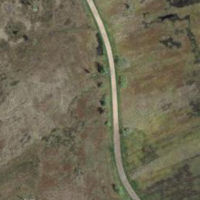
EUNIS habitat code: 16
Species observed at this site:
Geum rivale
Milvus milvus
Calluna vulgaris
Carex lasiocarpa
Pedicularis palustris
Cirsium palustre
Minois dryas
Primula veris
Callophrys rubi